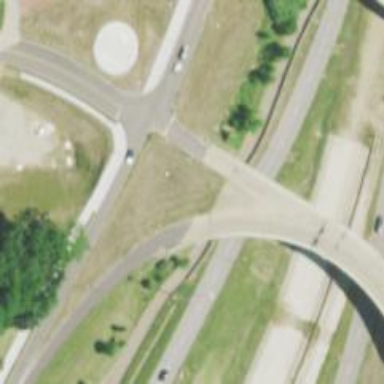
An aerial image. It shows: Tertiary link road with bridge.